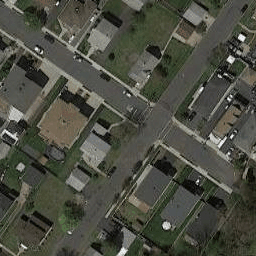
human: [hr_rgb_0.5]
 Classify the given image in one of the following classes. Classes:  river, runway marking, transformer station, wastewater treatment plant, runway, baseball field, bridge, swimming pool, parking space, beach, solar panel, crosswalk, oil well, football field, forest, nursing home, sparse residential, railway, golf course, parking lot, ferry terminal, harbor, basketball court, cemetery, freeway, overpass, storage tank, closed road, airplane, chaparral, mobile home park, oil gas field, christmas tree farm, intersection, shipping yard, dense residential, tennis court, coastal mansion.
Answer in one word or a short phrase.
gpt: intersection